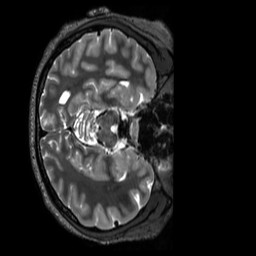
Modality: T2w
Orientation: axial
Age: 24
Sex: female
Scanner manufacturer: siemens
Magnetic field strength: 3 T
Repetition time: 3.2 s
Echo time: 0.728 s